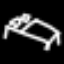
Label: bed